Interaction volume radius: 5 \u00c5
Interaction volume height: 15 \u00c5
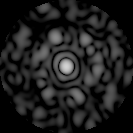
Disorder parameter: 0.8476